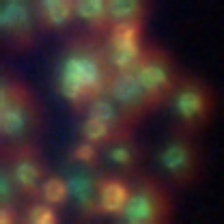
Taxon: Phaeocystis
Group: Other